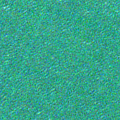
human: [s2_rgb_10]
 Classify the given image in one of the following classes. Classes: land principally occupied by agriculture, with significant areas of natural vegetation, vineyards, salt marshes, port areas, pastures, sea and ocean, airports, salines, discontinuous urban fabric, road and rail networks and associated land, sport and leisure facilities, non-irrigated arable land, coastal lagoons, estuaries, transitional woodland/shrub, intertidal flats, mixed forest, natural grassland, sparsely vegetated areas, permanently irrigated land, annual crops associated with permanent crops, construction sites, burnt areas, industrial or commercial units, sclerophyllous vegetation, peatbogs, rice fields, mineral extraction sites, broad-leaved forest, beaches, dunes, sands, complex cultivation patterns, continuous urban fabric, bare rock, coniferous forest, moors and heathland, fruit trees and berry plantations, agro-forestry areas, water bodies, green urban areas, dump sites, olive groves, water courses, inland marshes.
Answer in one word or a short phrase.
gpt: sea and ocean